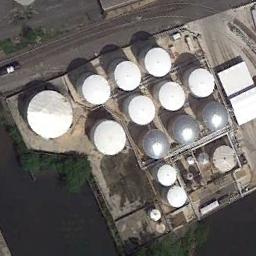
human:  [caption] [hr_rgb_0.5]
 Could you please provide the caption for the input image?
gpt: There are two identical storage tanks beside a white house .

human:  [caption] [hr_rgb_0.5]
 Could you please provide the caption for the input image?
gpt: There are several buildings beside the storage tanks .

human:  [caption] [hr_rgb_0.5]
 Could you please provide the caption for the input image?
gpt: There are many storage tanks on the bare land next to the river .

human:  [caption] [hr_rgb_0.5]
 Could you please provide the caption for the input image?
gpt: There are many different sized storage tanks in the factory, And there is a river outside the factory .

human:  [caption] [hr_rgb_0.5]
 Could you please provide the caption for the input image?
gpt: There are some storage tanks arranged neatly beside the river .